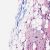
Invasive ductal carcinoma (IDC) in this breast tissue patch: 0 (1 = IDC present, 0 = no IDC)